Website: macys
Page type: billing-address
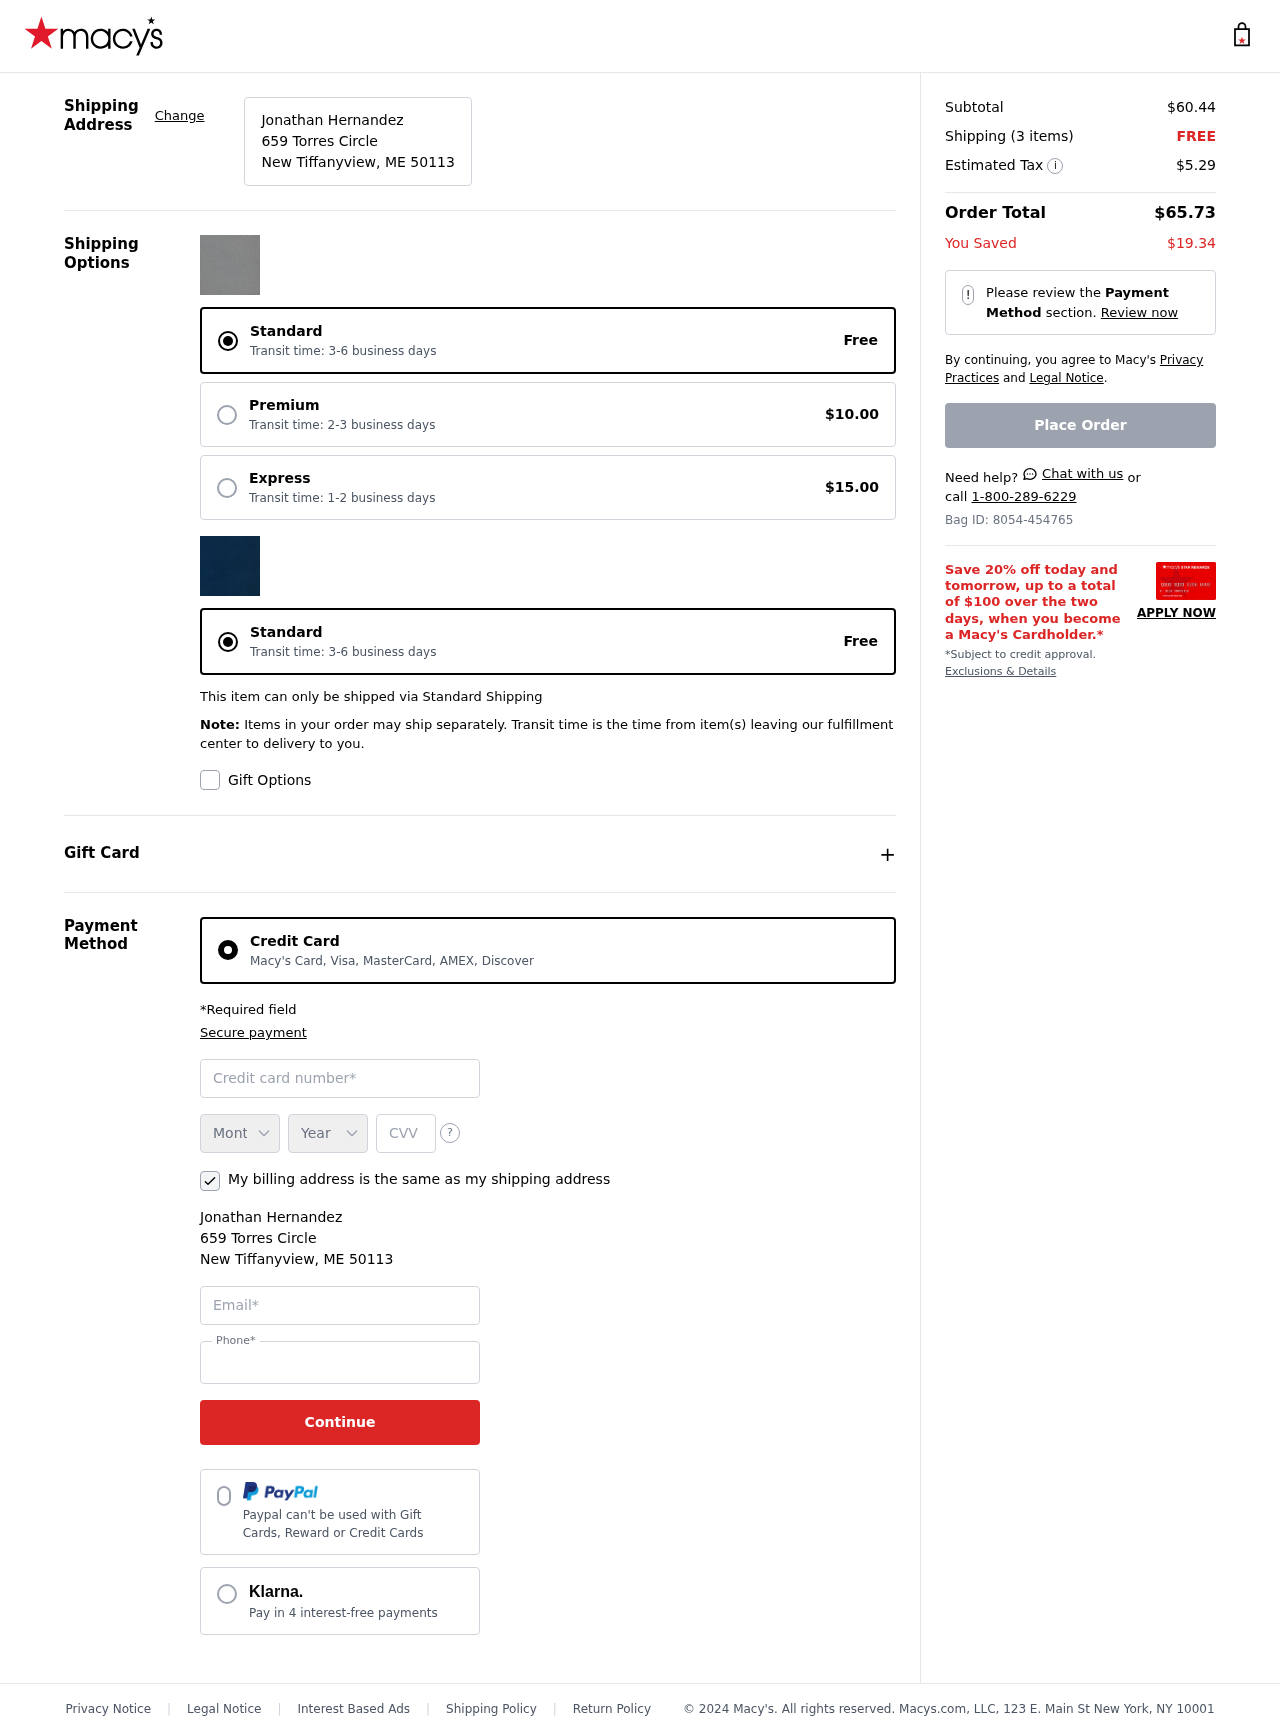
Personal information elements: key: PII_CARD_CVV
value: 4291
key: PII_CARD_EXPIRY_MONTH
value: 04
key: PII_CARD_EXPIRY_YEAR
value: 26
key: PII_CARD_NUMBER
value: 3767 6253 7205 578
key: PII_CITY_STATE_ZIP
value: New Tiffanyview, ME 50113
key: PII_EMAIL
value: jonathan.hernandez@hotmail.com
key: PII_FULLNAME
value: Jonathan Hernandez
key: PII_PHONE
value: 4437195455
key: PII_STREET
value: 659 Torres Circle
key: PII_FULLNAME2
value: Jonathan Hernandez
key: PII_STREET2
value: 659 Torres Circle
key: PII_CITY_STATE_ZIP2
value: New Tiffanyview, ME 50113
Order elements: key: ORDER_SUBTOTAL
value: $60.44
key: ORDER_NUM_ITEMS
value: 3
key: ORDER_SHIPPING_COST
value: FREE
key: ORDER_TAX
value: $5.29
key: ORDER_TOTAL
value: $65.73
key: ORDER_SAVINGS
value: $19.34
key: ORDER_ID
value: Bag ID: 8054-454765